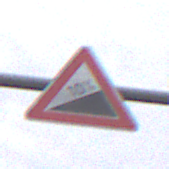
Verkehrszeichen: Steigung10
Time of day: Midday
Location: Outdoor (Suburban)
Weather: Overcast
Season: NotSpecified
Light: Natural